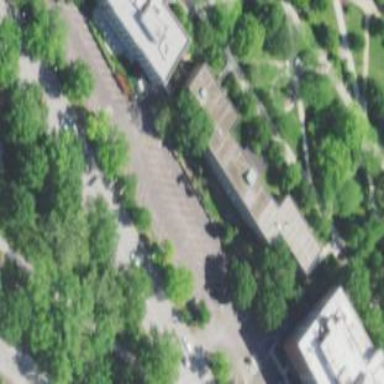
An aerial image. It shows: University building.